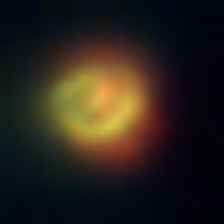
Taxon: NanoPlankton
Group: Other